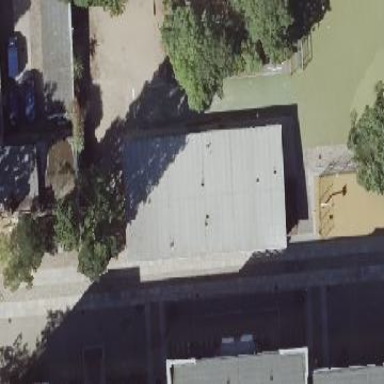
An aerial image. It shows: Building.